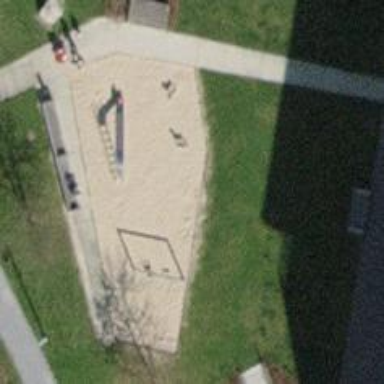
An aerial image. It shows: Playground area for leisure land.